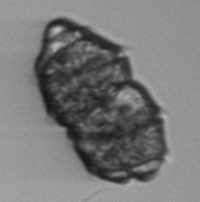
Label: Margalefidinium